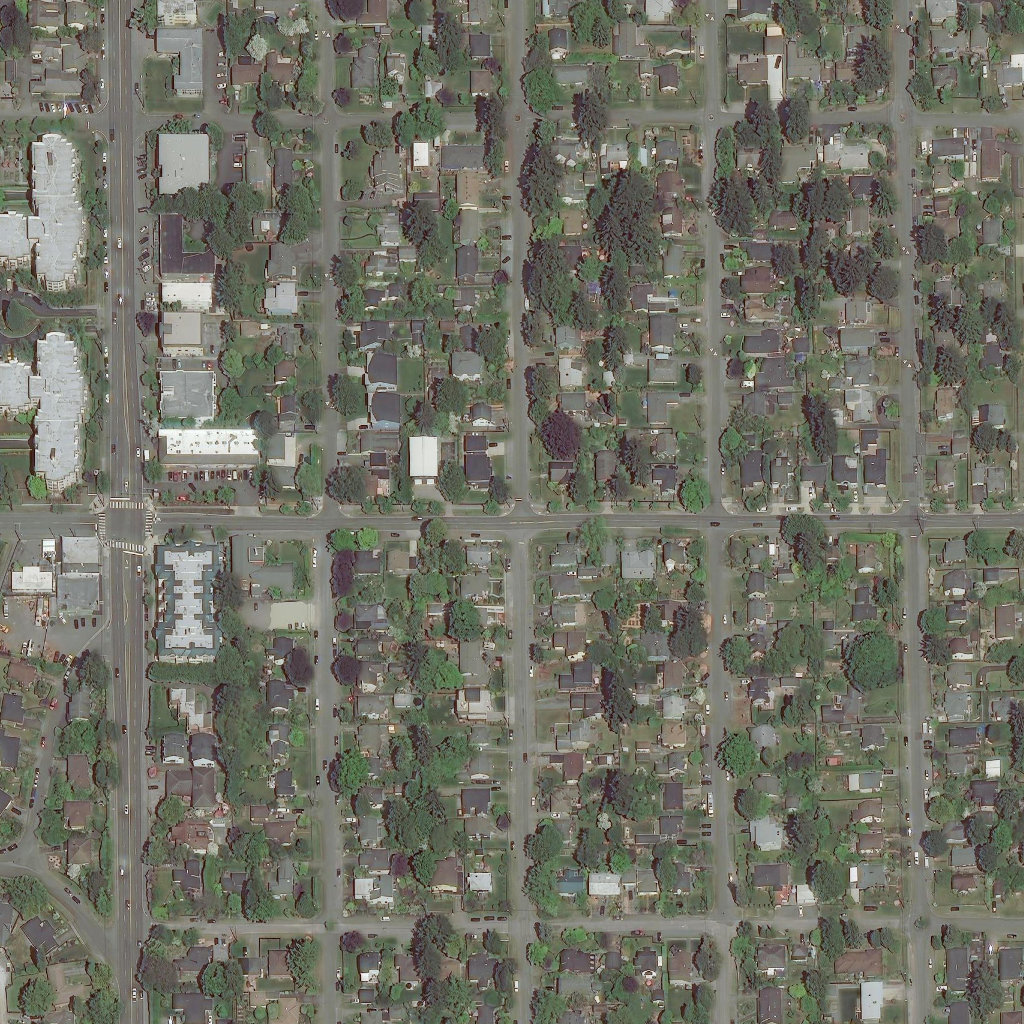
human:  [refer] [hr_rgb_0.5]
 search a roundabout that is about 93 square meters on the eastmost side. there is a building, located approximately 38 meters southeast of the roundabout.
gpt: <box>[[88, 88, 90, 91, 0]]</box>

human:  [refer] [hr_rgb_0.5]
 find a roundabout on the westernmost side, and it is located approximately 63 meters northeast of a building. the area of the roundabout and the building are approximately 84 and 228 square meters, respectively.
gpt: <box>[[30, 88, 33, 91, 0]]</box>